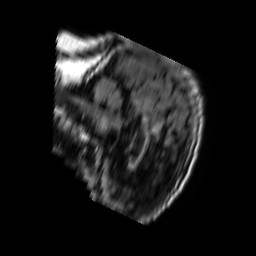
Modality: FLAIR
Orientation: sagittal
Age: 72
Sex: male
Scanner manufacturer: philips
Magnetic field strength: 1.5 T
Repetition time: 6 s
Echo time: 0.12 s